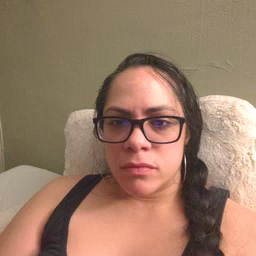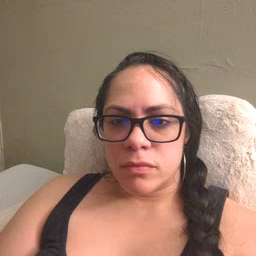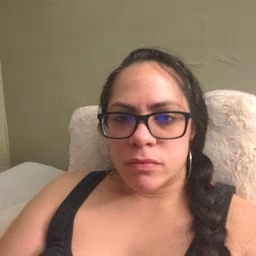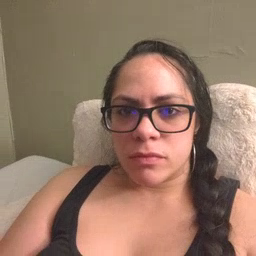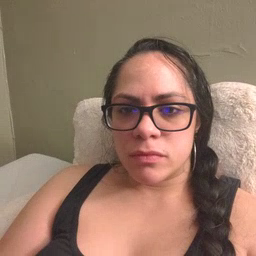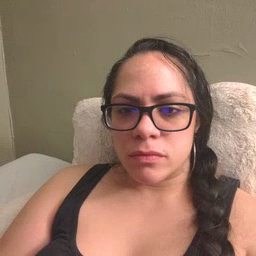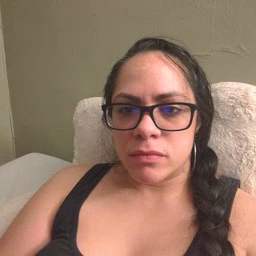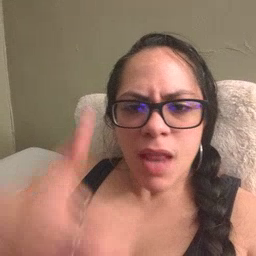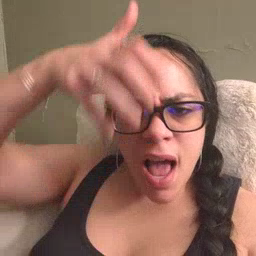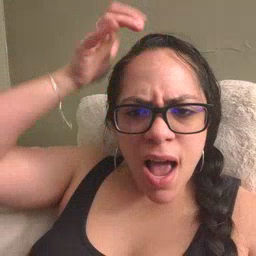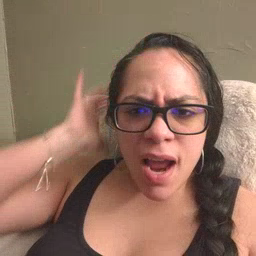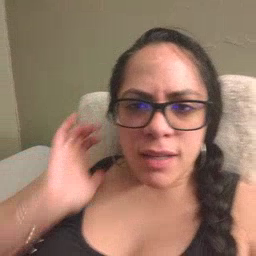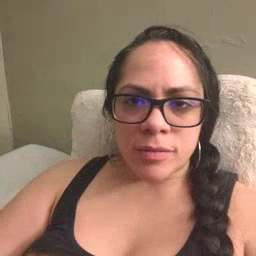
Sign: lion